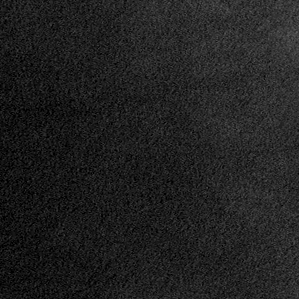
Label: frost